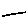
Label: line